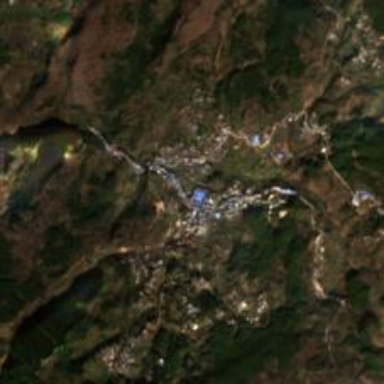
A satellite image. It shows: Ethnic township within town.